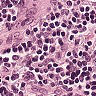
Metastatic tissue present: no